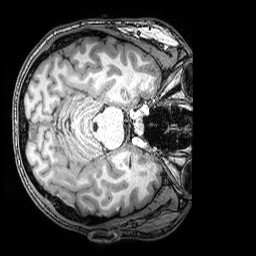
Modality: T1w
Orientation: axial
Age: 23
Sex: male
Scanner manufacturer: siemens
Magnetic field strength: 3 T
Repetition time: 2.53 s
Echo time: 0.00388 s